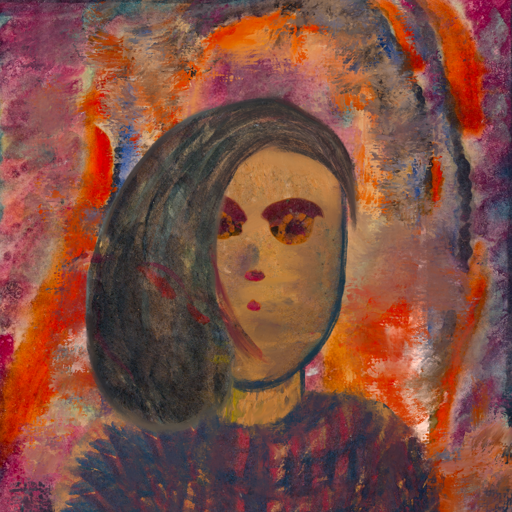
Background: Experience, Head And Neck Front: In_The_Sun, Face Front: Doll, Bust: In_The_Sun, Hair Front: Gypsy_Mother, Head Accessory: Blank, Second Necklace: Blank, Necklace: Blank, Baby: Blank